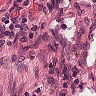
Metastatic tissue present: no